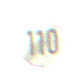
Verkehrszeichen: EndeGeschwindigkeit110
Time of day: Midday
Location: Outdoor (RoadRail)
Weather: PartlyCloudy
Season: NotSpecified
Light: Natural